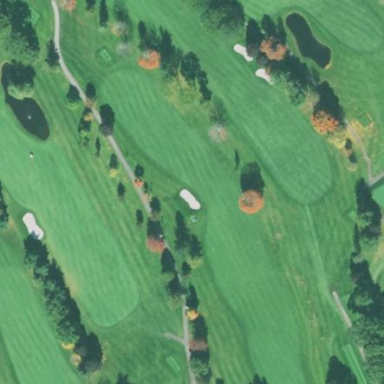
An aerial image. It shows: Golf fairway surrounded by grass.